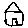
Label: house